Question: Love TextMate, love Python, ..
But.. i that "Docstrings", aka multiline-comments / Sphinx's lovechild - are colored syntactically - in the same manner as normal "Strings", in my aforementioned . Here is an example of the two types in their overly matchy-matchy outfits...

Can this slight inconvenience be - so as to differentiate the two more easily, visually?
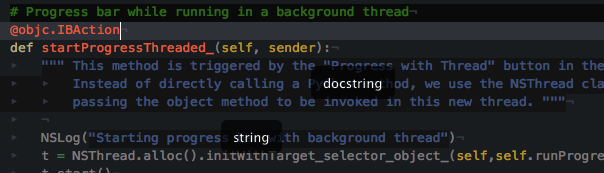
Answer: If you look at lines <PHONE> of the language part of the Python bundle, you'll find the definitions for strings. Simply, you'd find the patterns for the triple-quote strings and add another component to the capture names. Then all you need to do is add that capture name to your current style and then triple-quote strings should be colored differently.